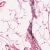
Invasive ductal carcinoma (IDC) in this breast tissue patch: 0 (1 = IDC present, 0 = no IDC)